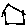
Label: house